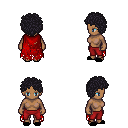
a pixel art fantasy rpg character, female body template, human, dark skin, red tattered cape, red pants, raven curly afro hairstyle, black slippers, four views (front, back, left, right), 2x2 character sprite sheet, small pixel art, hard edges, no anti-aliasing